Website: lowes
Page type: customer-info-address
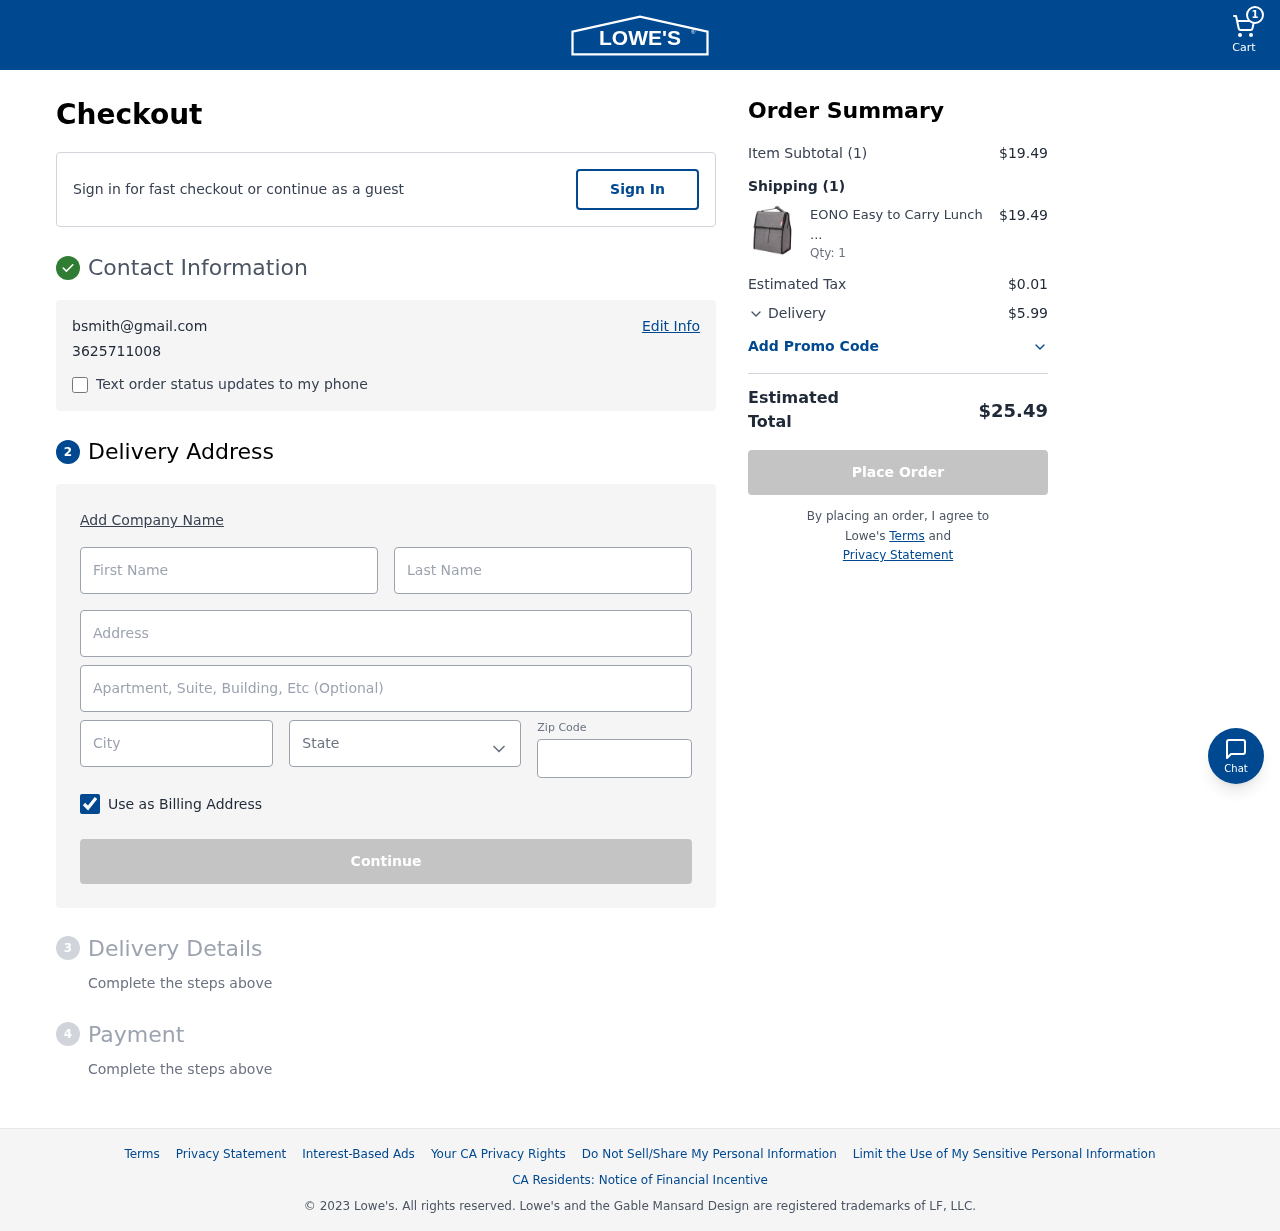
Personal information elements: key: PII_CITY
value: Juarezfort
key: PII_EMAIL
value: bsmith@gmail.com
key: PII_FIRSTNAME
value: Brian
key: PII_LASTNAME
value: Smith
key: PII_PHONE
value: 3625711008
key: PII_POSTCODE
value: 03301
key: PII_STATE
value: VI
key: PII_STREET
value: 570 Andrea Track
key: PII_STREET2
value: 12918 Meghan Camp Apt. 545
Product elements: key: PRODUCT1_NAME
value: EONO Easy to Carry Lunch Bag with ice Pack
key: PRODUCT1_QUANTITY
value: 1
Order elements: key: ORDER_NUM_ITEMS
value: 1
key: ORDER_SUBTOTAL
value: $19.49
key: ORDER_NUM_ITEMS2
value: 1
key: ORDER_SUBTOTAL2
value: $19.49
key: ORDER_TAX
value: $0.01
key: ORDER_SHIPPING_COST
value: $5.99
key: ORDER_TOTAL
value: $25.49